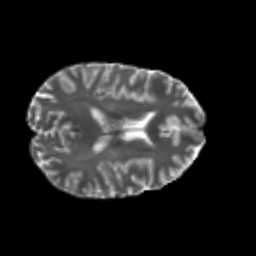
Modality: T2w
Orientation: axial
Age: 33
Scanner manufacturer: philips
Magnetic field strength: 3 T
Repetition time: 8.595 s
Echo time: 0.1273 s